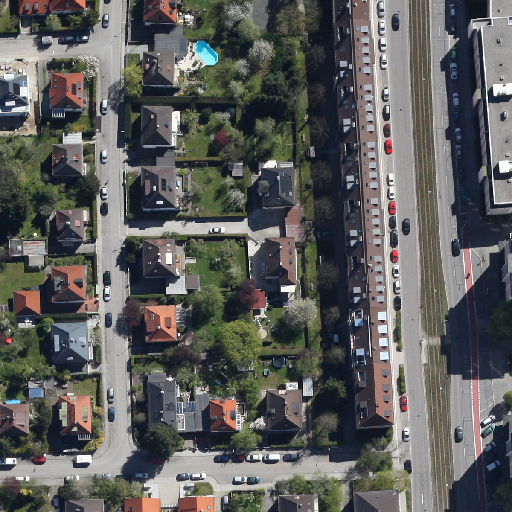
Referring expression: paved road